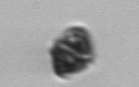
Label: Kryptoperidinium_triquetrum